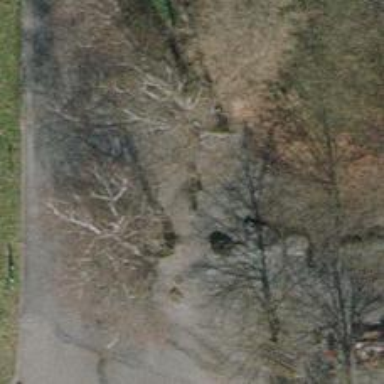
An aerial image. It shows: Bench.